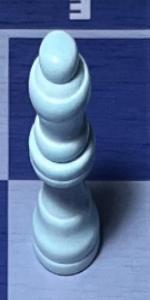
Label: Queen_White